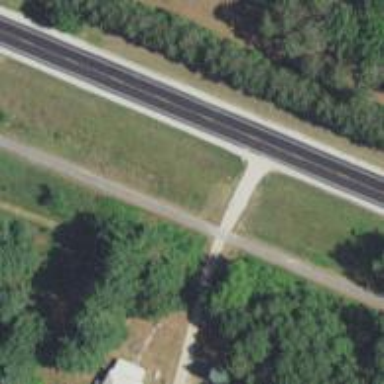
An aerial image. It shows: Asphalt cycleway alongside abandoned railway.